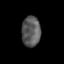
Tissue: prostate
Cell type: T cells
Senescence score: 0.3602
Nuclear area (px): 559
Mean DAPI intensity: 89.676